Question: I want to get a record by its '_id' like this:
'''
db.user.find({_id : ObjectId("53a095aa4568cb1fef93f681")})
'''
As you can see the record exists:

I think my way is correct according to:
- <URL>
So what's wrong with my code? I'm using RoboMongo.
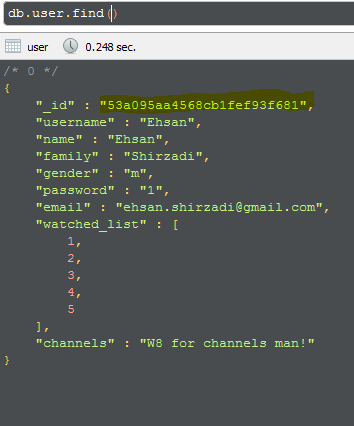
Answer: Your '_id' field isn't an 'ObjectId' it is just a String.
This should work:
'db.user.find({_id : "53a095aa4568cb1fef93f681"})'
Mongodocs: <URL>